Question: I want to run a Greasemonkey script on Firefox network error pages, such as (but not limited to) this one:

Can I do this with 'chrome://' URLs? If so, what are they? If not, is there another way?
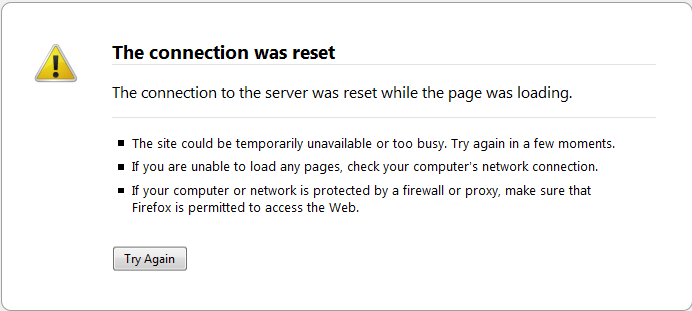
Answer: Well, I was almost on the right track. Two things:
1. Network error pages begin with about:neterror, not chrome://. If you try to access ww.example.com (missing a w) then you will be redirected to about:neterror?e=dnsNotFound&u=http%3A//ww.example.com/&c=UTF-8&d=Firefox%20can%27t%20find%20the%20server%20at%20ww.example.com
2. You cannot // @include about:neterror*.
But since we know the URL format, we can
'''
// @include *
'''
and check:
'''
if (document.documentURI.search('about:neterror') != -1) {
doStuffOnNetError();
}
'''
Thanks for the hints, Brock.